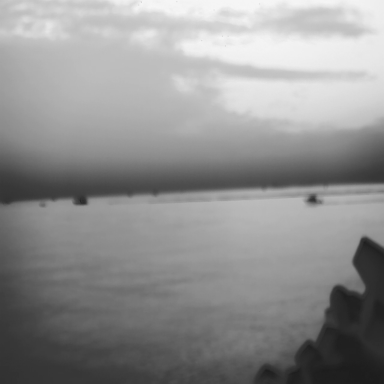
There are four bulk_carriers in the infrared image.